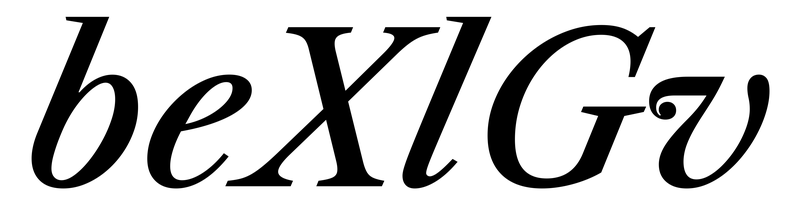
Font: LibreCaslonText-Italic_Medium_Italic